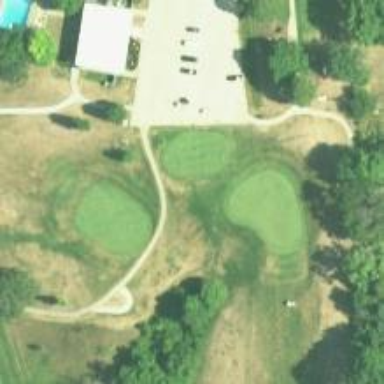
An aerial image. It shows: Service road used as golf cart path.